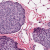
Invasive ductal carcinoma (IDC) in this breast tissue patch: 1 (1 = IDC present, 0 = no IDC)